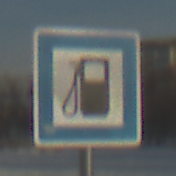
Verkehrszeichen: Tankstelle
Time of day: MorningAfternoon
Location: Outdoor (Suburban)
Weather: PartlyCloudy
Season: NotSpecified
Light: Natural